Aerial crown-view tile of a tropical tree (Barro Colorado Island, Panama), acquired 20241216:
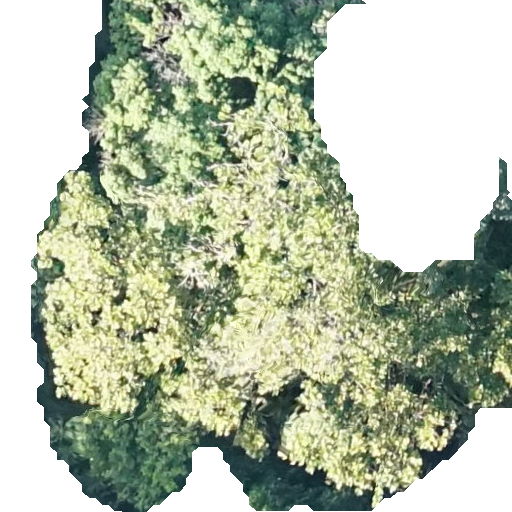
Species: Anacardium excelsum
GBIF accepted scientific name: Anacardium excelsum
Crown area: 281.236 m²